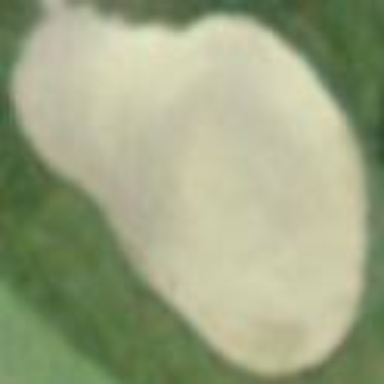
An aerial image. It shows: Bunker filled with sand on golf course.